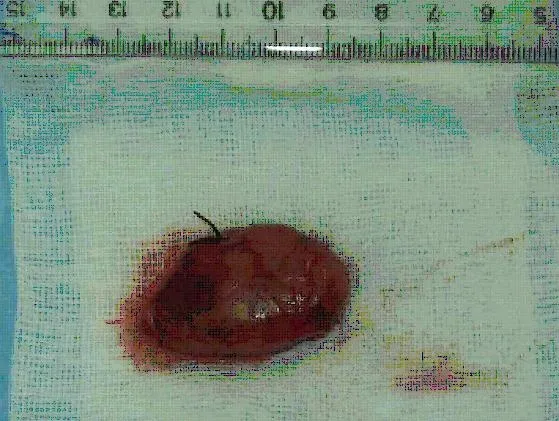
The parathyroid adenoma after resection, measuring 40 mm in its maximal dimension. The silk suture ligating the feeding vessels is shown.
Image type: medical_photograph (other_medical_photograph)